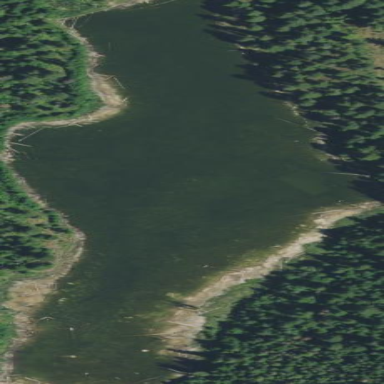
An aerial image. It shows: Pond with natural water.